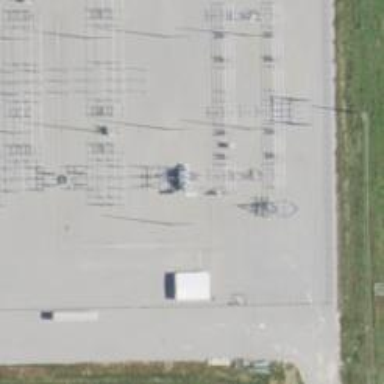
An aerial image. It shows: Switch for power supply.